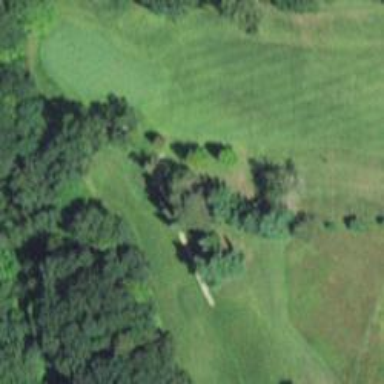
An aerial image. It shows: Footway that doubles as golf path.